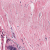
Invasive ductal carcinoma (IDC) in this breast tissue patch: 0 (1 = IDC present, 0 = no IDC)